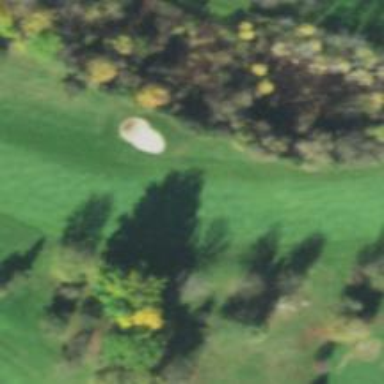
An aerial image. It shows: Golf hole.